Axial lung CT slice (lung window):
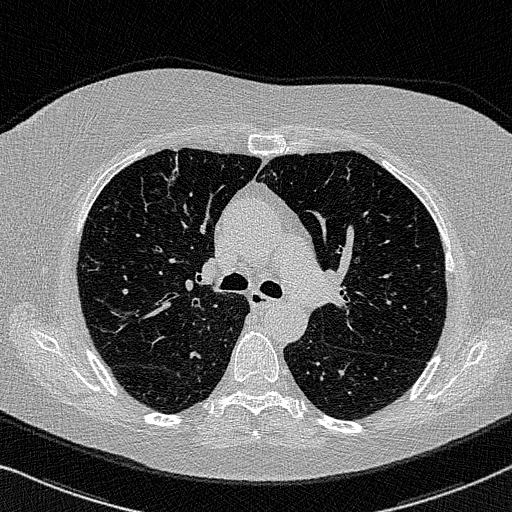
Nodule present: no